Question: I have two different dataframes:
'''
df1 <- tibble(group = c(rep(1, 3), rep(2, 4), rep(1, 3)),
id = paste0("minutesPrompt", c(1, 2, 3, 1, 2, 3, 4, 1, 2, 3)),
number = c(rep("a", 3), rep("b", 4), rep("c", 3)),
minutesPrompt = c(1, 2, 4, 9, 18, 27, 36, 2, 3, 5),
timestamp = rep("xxxxxx", 10),
text1 = c("String", rep(NA_character_, 6), rep("String", 3)),
text2 = c(NA_character_, "String", rep(NA_character_, 5), "String", rep(NA_character_, 2)),
text3 = c(rep(NA_character_, 2), "String", rep(NA_character_, 7)))
df2 <- tibble(group = rep(2, 7),
id = paste0("minutesPrompt", c(1, 2, 3, 4, 1, 2, 3)),
number = c(rep("b", 4), rep("x", 3)),
minutesPrompt = NA,
timestamp = rep("xxxxxx", 7),
text1 = c("String", rep(NA_character_, 6)),
text2 = c(rep(NA_character_, 2), "String", rep(NA_character_, 4)),
text3 = c(NA_character_, "String", rep(NA_character_, 5)))
'''
1. df1 (first picture) which is really big: This dataframe consists of a lot of variables, and includes the values of 3 different groups. It further has 7 rows for each participant expressed by id.
2. df2 (second picture) contrarily consists only of the variables shown for one group only. The difference between the datasets is also that df1 has some missing values (yellow). The strings that should be transferred into those empty cells are included in df2 (orange).
My plan is to conduct a full join so that I can replace the missing information in df1 on "timestamp", "text1", "text2", until "text7" by the provided values of df2. I have tried this:
'''
full_join(df1, df2) %>%
group_by("id", "number")
'''
However this does not replace my missing cells (highlighted in yellow) by the strings in df2.

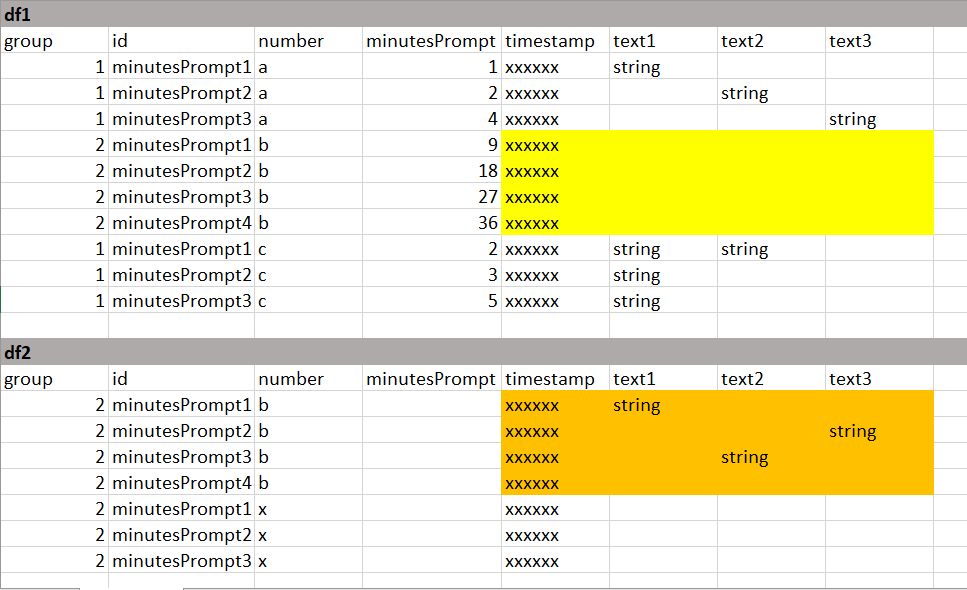
Answer: We can use 'data.table' package:
'''
library(data.table)
setDT(df1)[setDT(df2), ':=' ( timestamp = i.timestamp,
text1 = i.text1,
text2 = i.text2,
text3 = i.text3 ),
on = .(id, number)][] ## may wanna add 'group' column to 'on' arguments
'''
'''
#> group id number minutesPrompt timestamp text1 text2 text3
#> 1: 1 minutesPrompt1 a 1 xxxxxx String <NA> <NA>
#> 2: 1 minutesPrompt2 a 2 xxxxxx <NA> String <NA>
#> 3: 1 minutesPrompt3 a 4 xxxxxx <NA> <NA> String
#> 4: 2 minutesPrompt1 b 9 xxxxxx String <NA> <NA>
#> 5: 2 minutesPrompt2 b 18 xxxxxx <NA> <NA> String
#> 6: 2 minutesPrompt3 b 27 xxxxxx <NA> String <NA>
#> 7: 2 minutesPrompt4 b 36 xxxxxx <NA> <NA> <NA>
#> 8: 1 minutesPrompt1 c 2 xxxxxx String String <NA>
#> 9: 1 minutesPrompt2 c 3 xxxxxx String <NA> <NA>
#> 10: 1 minutesPrompt3 c 5 xxxxxx String <NA> <NA>
'''